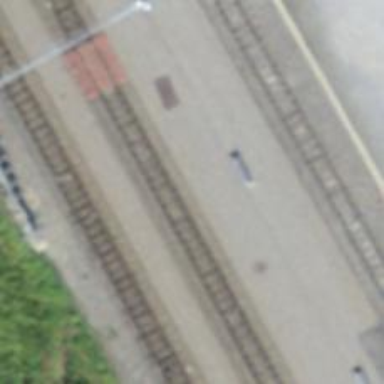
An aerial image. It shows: Close-up of railway platform edge.